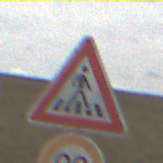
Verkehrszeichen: FussgaengerueberwegLinks
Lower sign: Geschwindigkeit90
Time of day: Midday
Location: Outdoor (Nature)
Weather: PartlyCloudy
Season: NotSpecified
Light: Natural